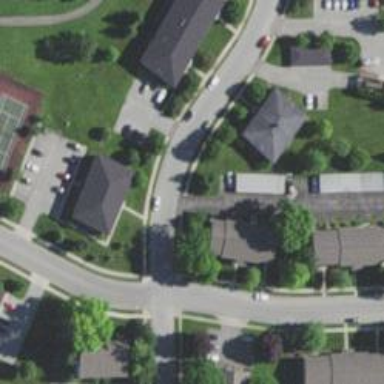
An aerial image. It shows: Residential road with asphalt surface and separate sidewalk.